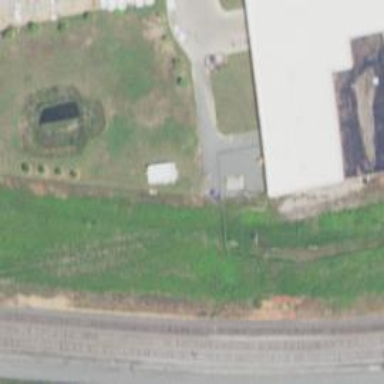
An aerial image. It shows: Railway siding for service.